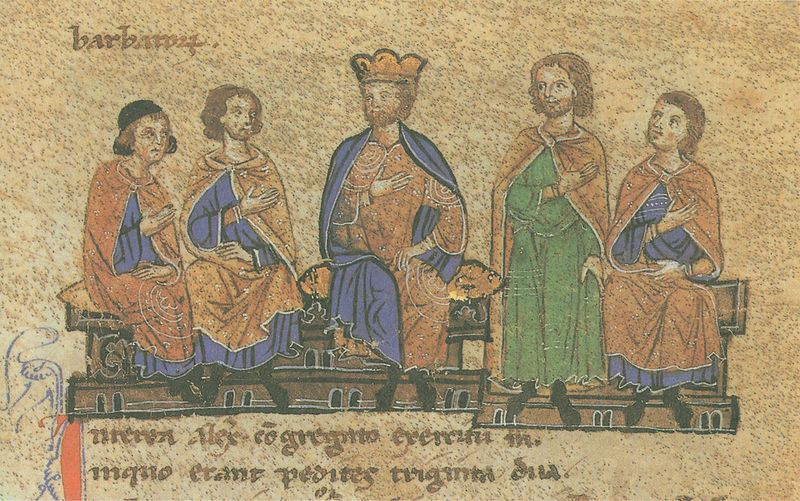
Titel: Alexanderroman
Institution: Leipzig, Stadtbibliothek
Schlagwörter: blau, umhang, grün, sitzen, männer, orange, gespräch, malerei, bart, bibel, blicke, stehen, fünf, gold, mantel, krone, schriftzug, bank, könig, illustration, text, initiale, jesus, mönch, macht, heilige, mittelpunkt, barbarossa, berater, königliche, ansehen#